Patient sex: F
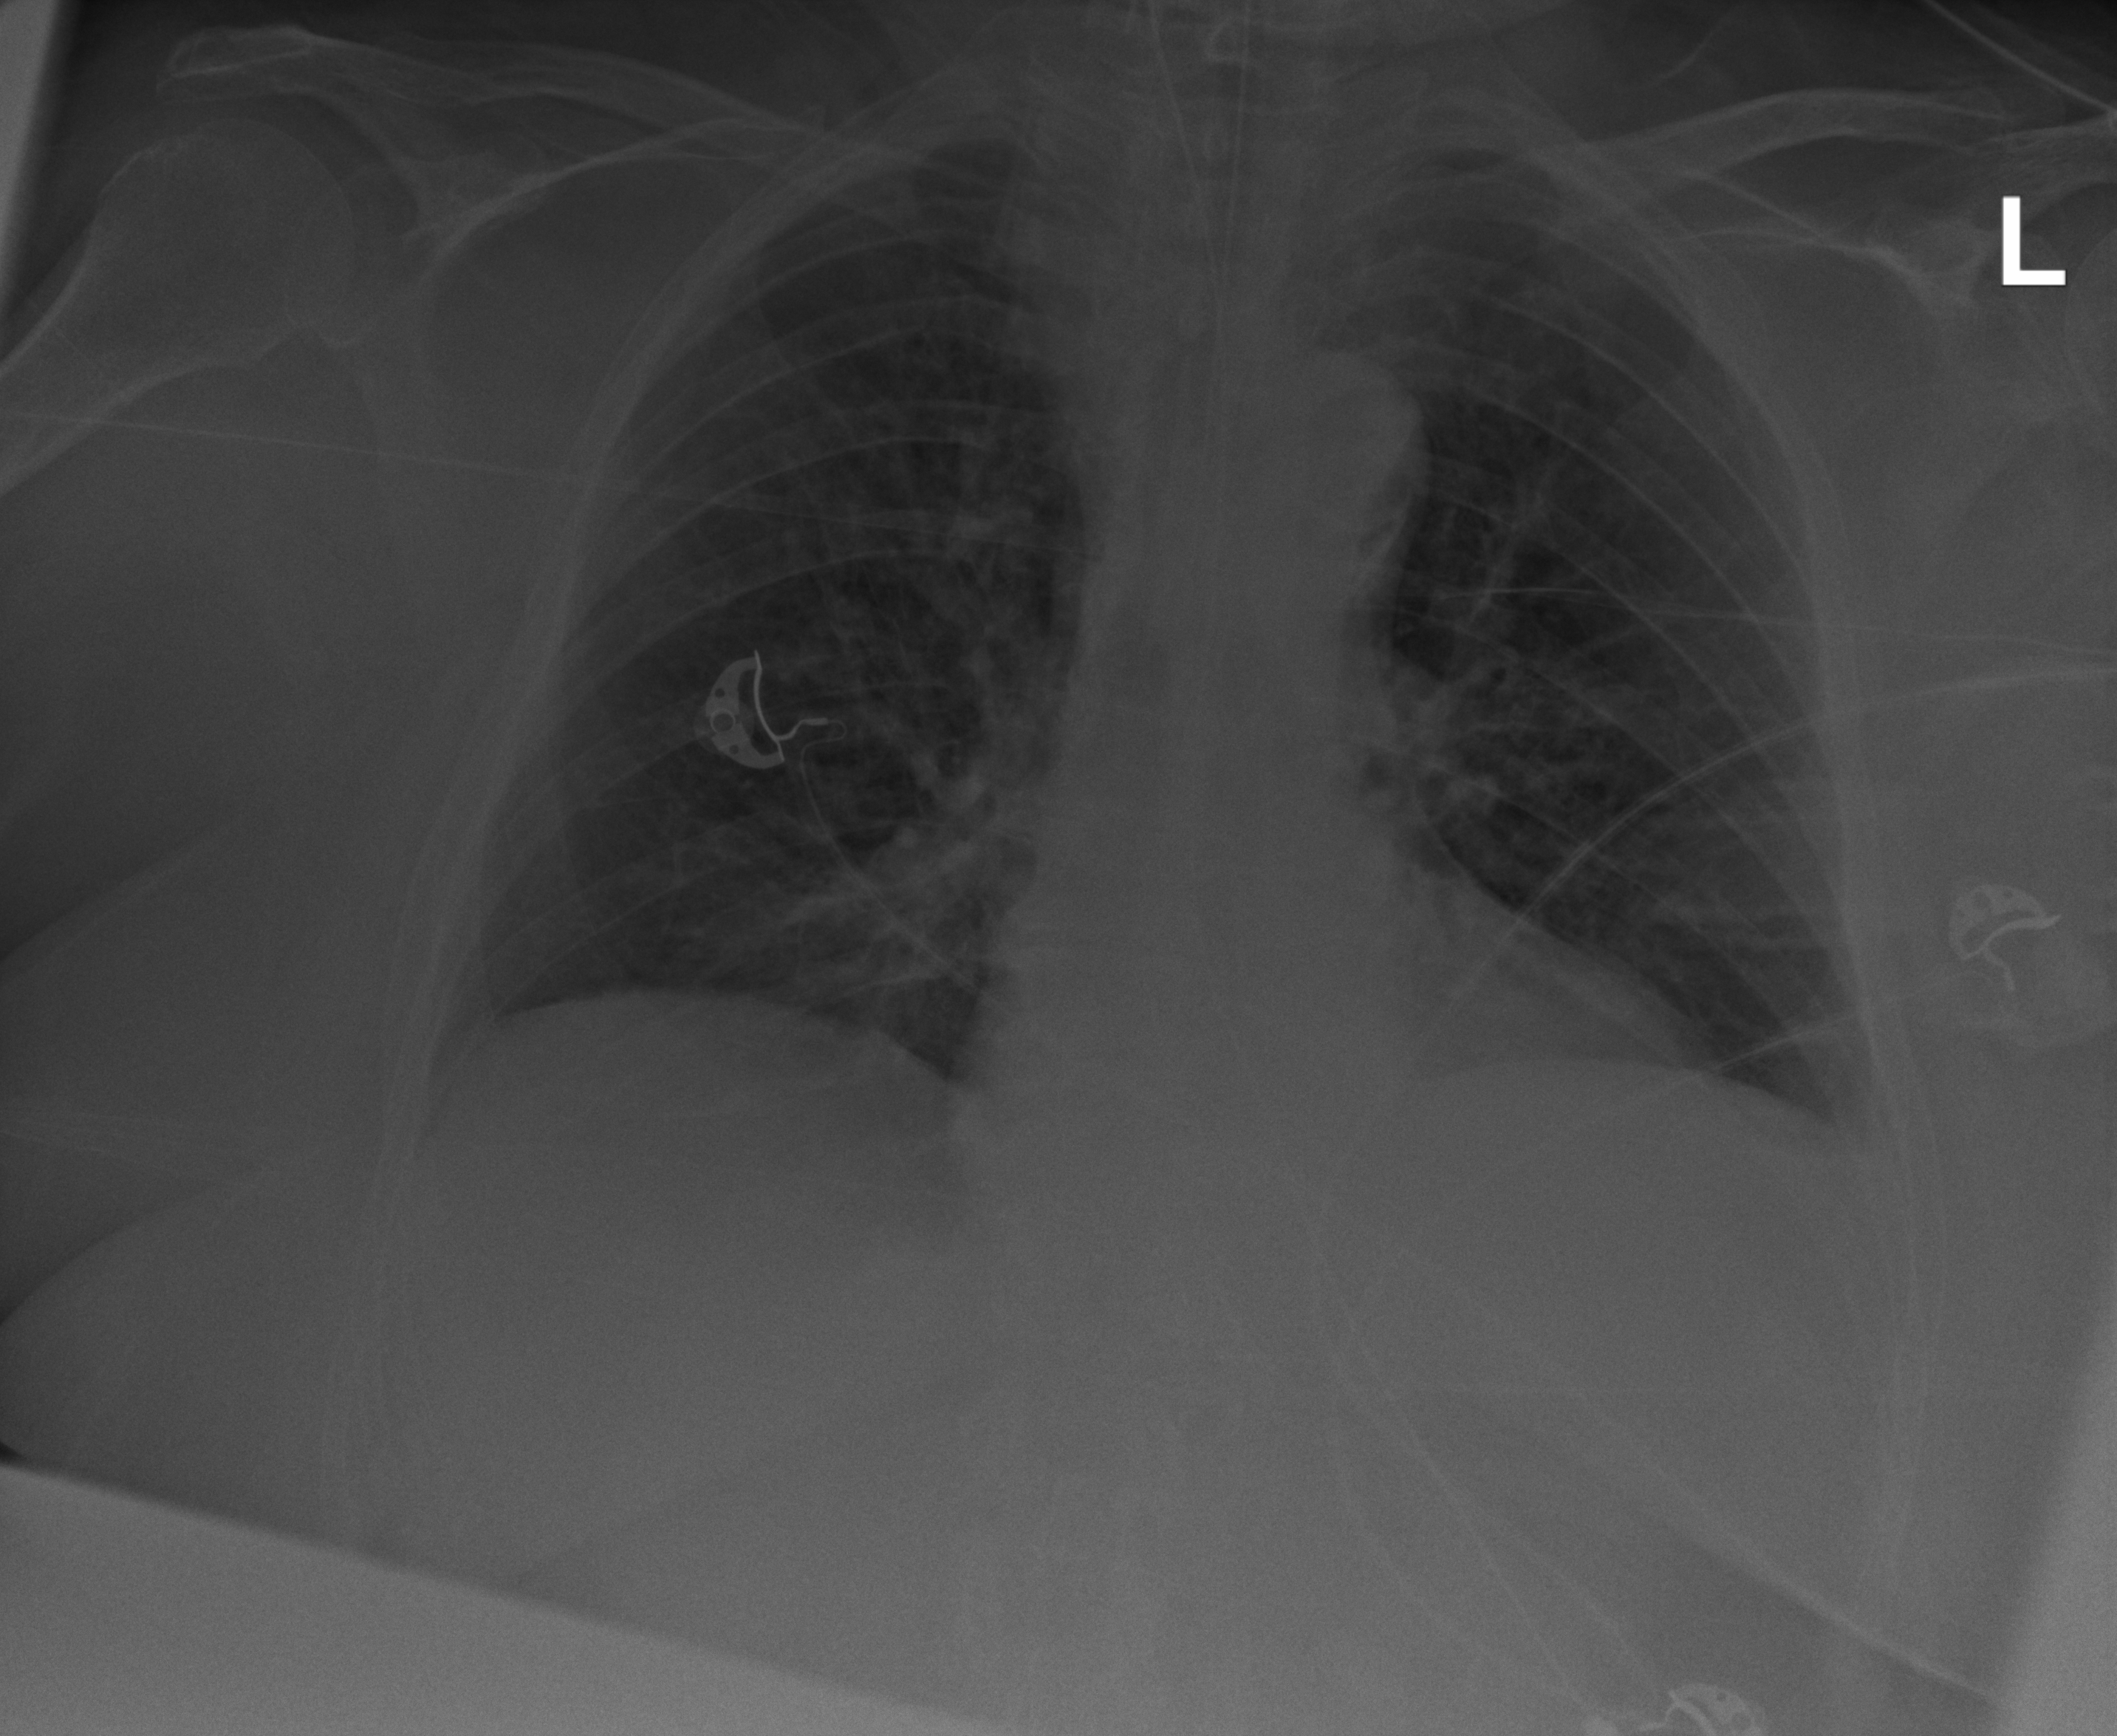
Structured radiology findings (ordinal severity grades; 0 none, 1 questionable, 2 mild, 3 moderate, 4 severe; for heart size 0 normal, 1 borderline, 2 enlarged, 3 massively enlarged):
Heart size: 0
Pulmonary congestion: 0
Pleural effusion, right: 0
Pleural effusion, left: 2
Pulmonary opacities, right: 0
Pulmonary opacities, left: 0
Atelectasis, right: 0
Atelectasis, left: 1